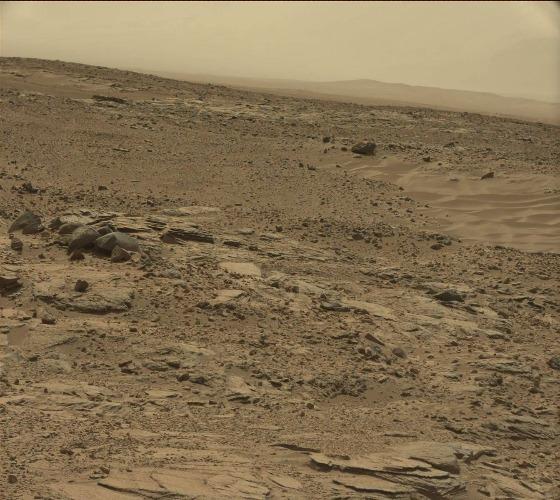
Terrain classes present: Bedrock, Gravel / Sand / Soil, Rock, Shadow, Sky / Distant Mountains